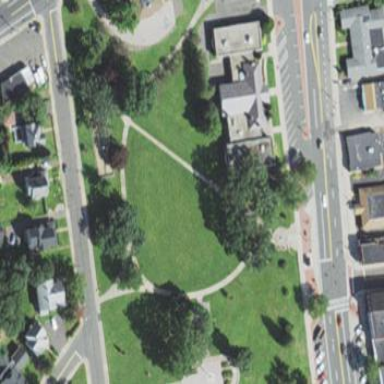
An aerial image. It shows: Park characterized as Existing Preserved Open Space.